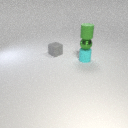
small cyan rubber cylinder to the right of small gray rubber cube